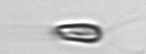
Label: Chrysochromulina